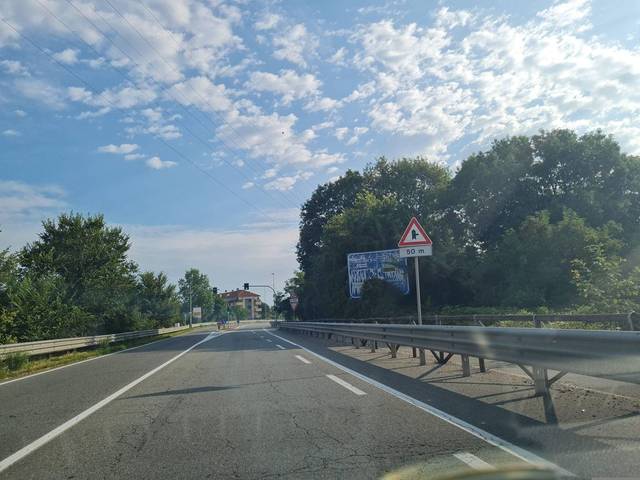
Region: Italy
Coordinates: 45.512, 9.031